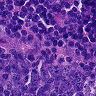
Metastatic tissue present: no